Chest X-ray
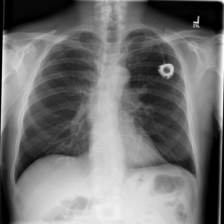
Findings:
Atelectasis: negative
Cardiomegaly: negative
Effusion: negative
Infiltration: negative
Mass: negative
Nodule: negative
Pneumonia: negative
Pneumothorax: negative
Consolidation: negative
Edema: negative
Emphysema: negative
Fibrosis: negative
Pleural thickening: negative
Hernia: negative